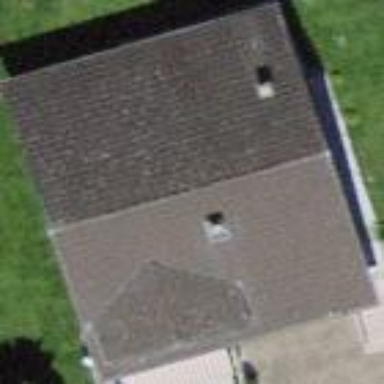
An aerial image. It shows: Detached building with gabled roof.